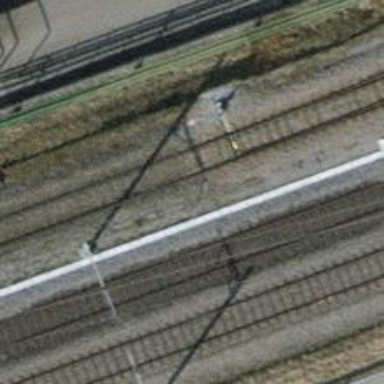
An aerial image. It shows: Railway switch.